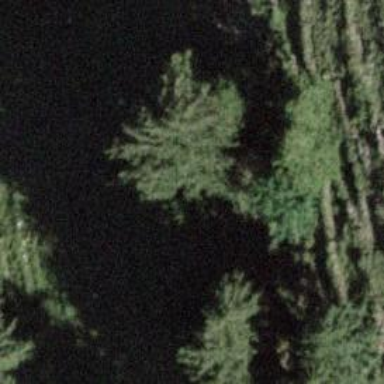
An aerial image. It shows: Evergreen needle-leaved tree.